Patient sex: M
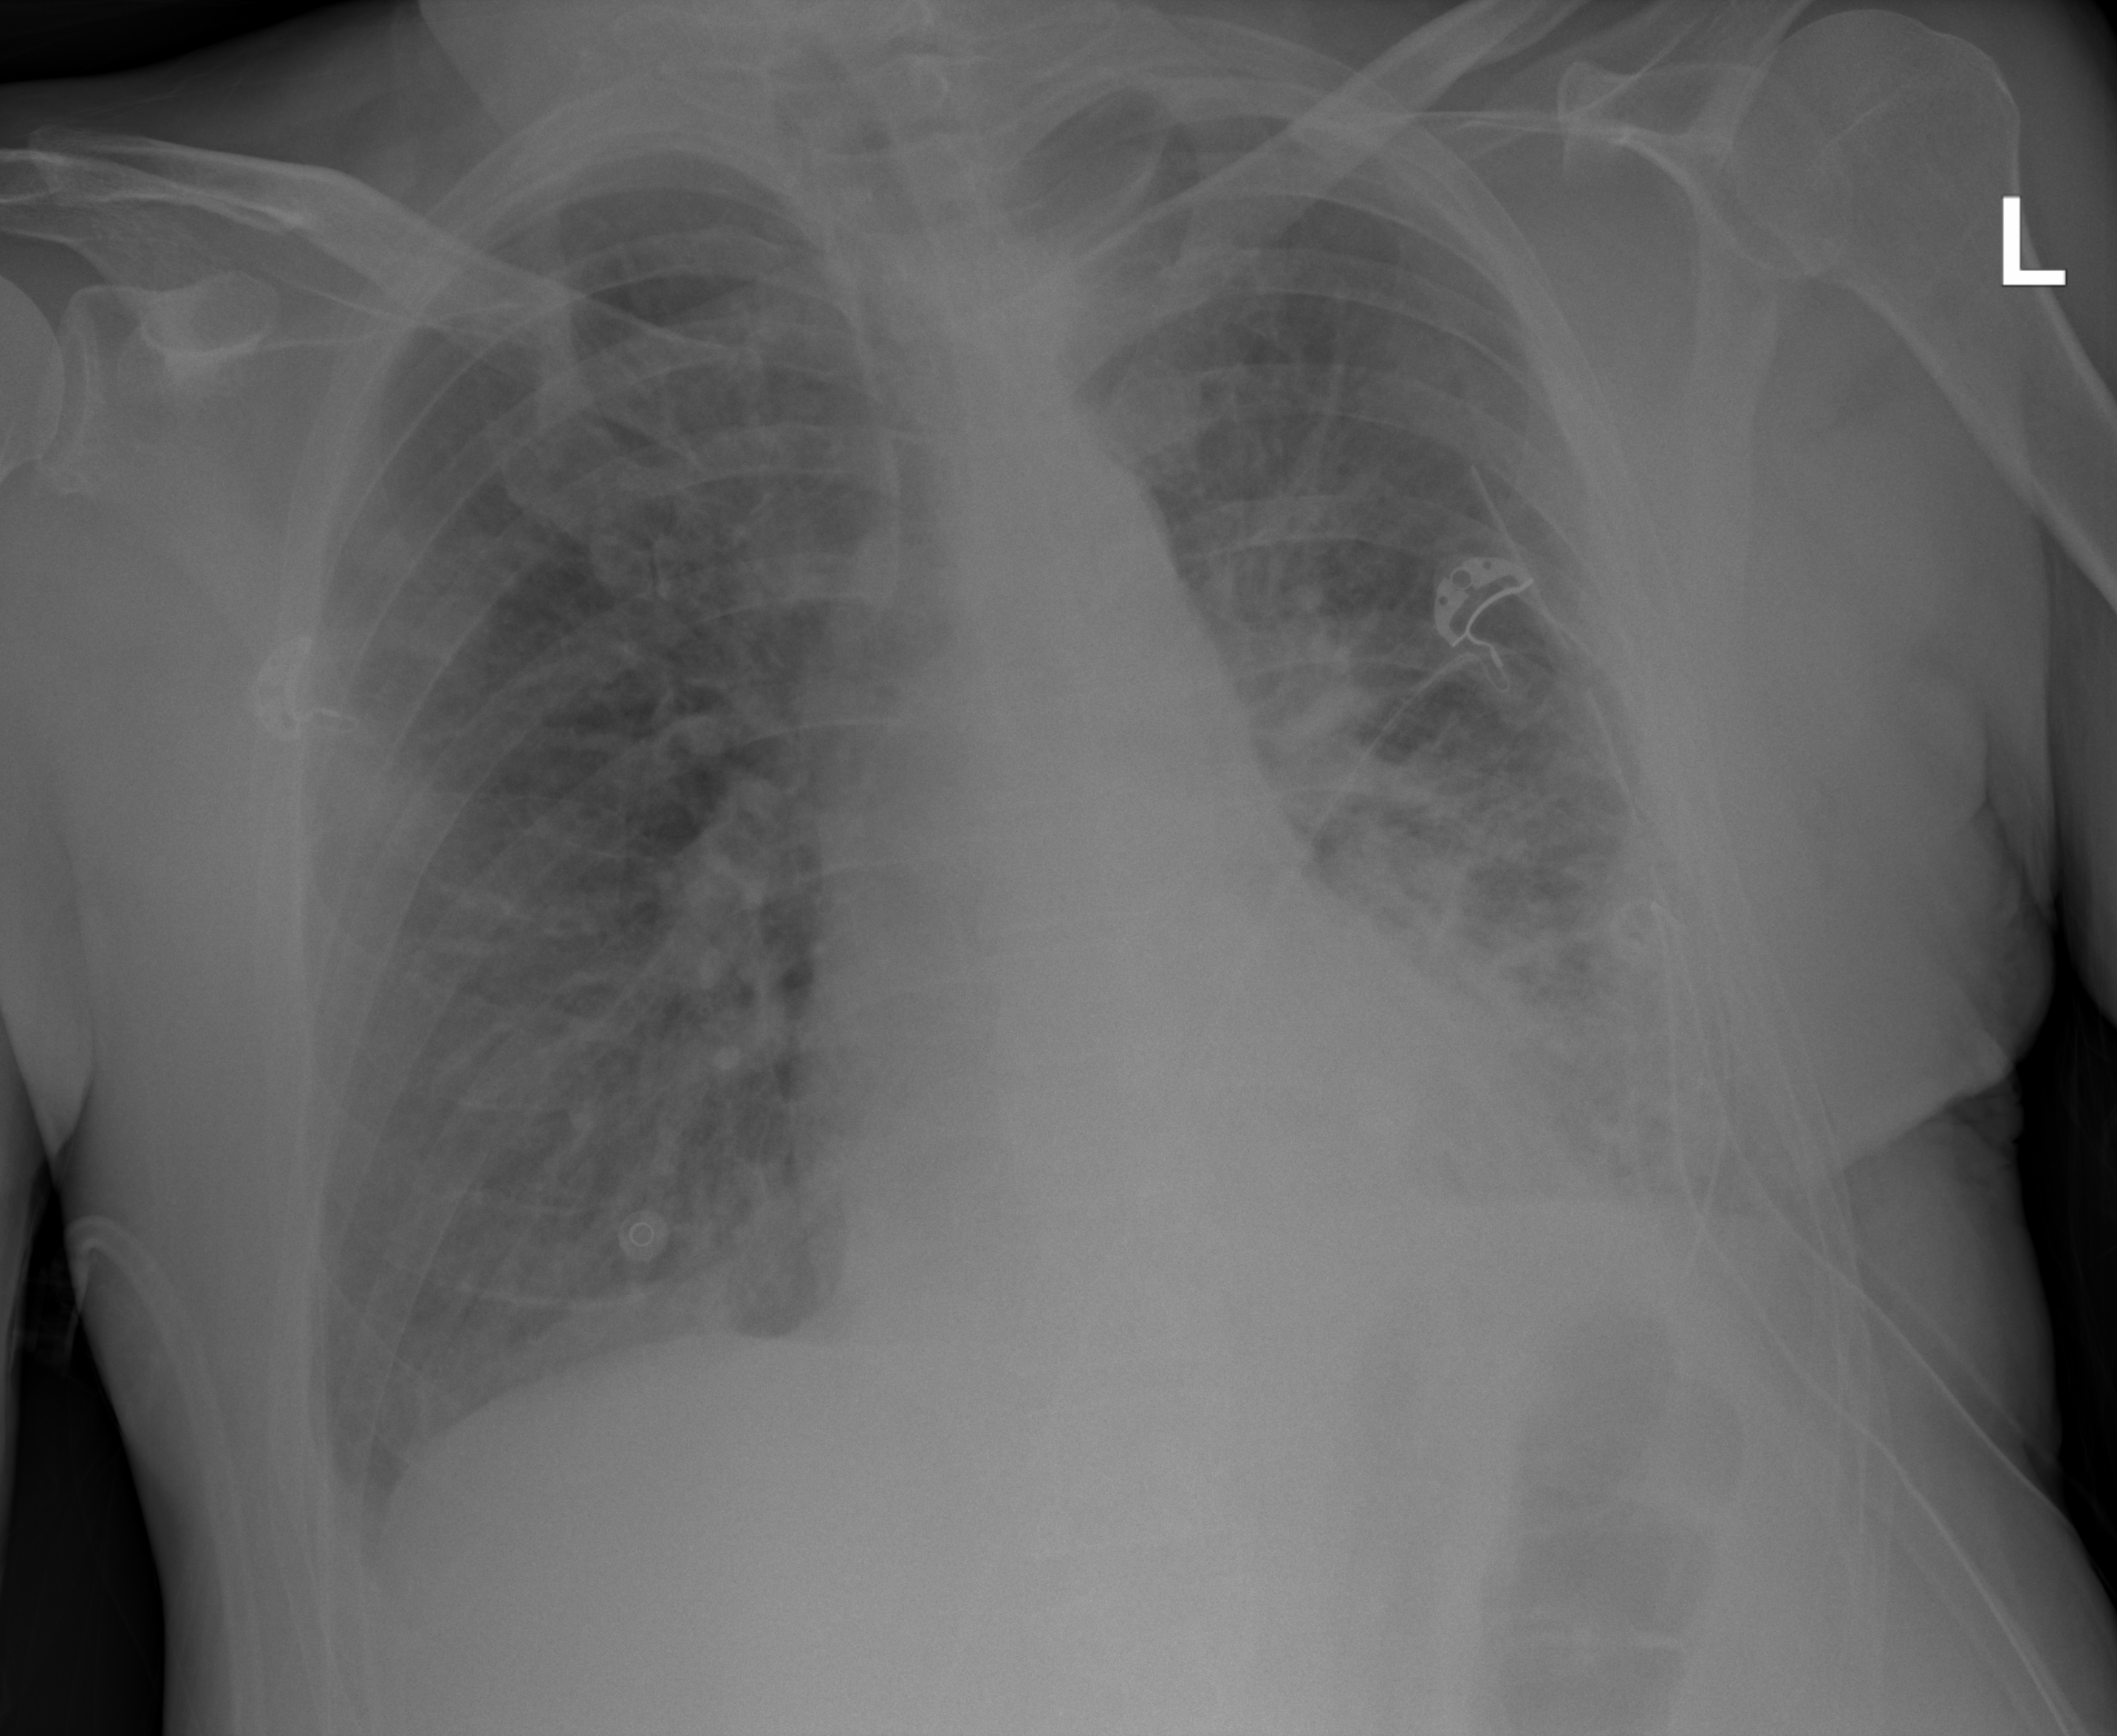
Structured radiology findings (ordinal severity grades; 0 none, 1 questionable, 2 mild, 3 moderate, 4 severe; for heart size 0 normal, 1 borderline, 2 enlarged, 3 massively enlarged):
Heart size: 1
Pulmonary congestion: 2
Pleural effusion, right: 2
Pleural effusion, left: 2
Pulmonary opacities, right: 1
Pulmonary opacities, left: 3
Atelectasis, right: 2
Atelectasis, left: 3